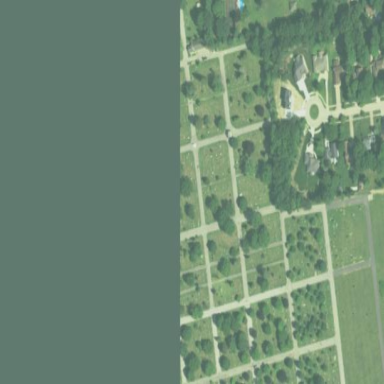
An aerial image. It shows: Cemetery.